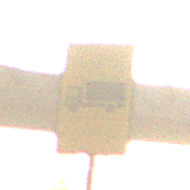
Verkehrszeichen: KFZZulaessigeGesamtmasse3Komma5TOhnePfeilsymbol
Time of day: SunriseSunset
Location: Roofed (Suburban)
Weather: Clear
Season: NotSpecified
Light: Natural